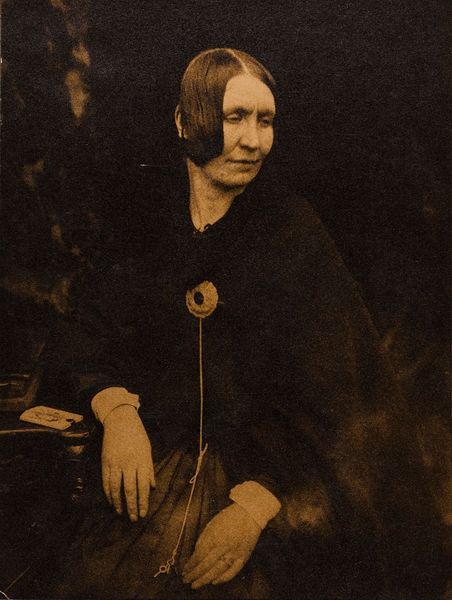
Titel: Frau an einem Tisch
Künstler: David Octavius Hill
Standort: Hamburg
Institution: Museum für Kunst und Gewerbe Hamburg
Schlagwörter: frau, portrait, figur, papier, foto, fotografie, photographie, photo, karton, lichtbild, bildwerke, angewandte und bildende kunst, hessische systematik, porträt, porträtfotografie, porträtphotographie, hüftbild, pigmentdruck, kartonpassepartout